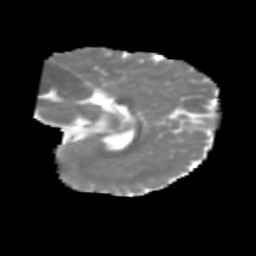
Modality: MD
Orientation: sagittal
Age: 6
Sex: male
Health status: healthy